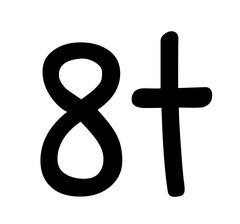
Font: PatrickHand-Regular